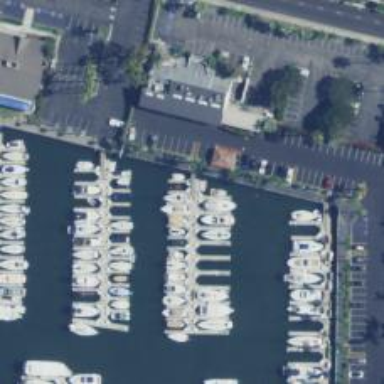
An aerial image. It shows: Man-made pier.